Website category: university
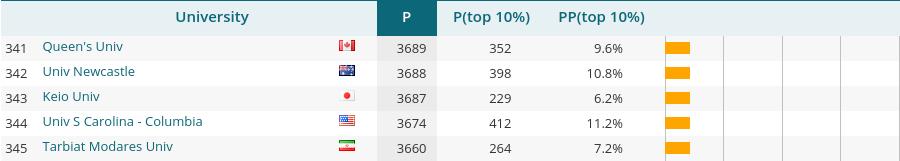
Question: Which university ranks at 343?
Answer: Keio Univ

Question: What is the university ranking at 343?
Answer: Keio Univ

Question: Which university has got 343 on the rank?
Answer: Keio Univ

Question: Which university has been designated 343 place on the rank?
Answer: Keio Univ

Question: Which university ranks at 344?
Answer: Univ S Carolina - Columbia

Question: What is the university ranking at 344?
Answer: Univ S Carolina - Columbia

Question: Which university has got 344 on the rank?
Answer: Univ S Carolina - Columbia

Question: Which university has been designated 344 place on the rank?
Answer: Univ S Carolina - Columbia

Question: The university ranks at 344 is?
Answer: Univ S Carolina - Columbia

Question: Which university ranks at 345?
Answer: Tarbiat Modares Univ

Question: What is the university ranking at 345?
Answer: Tarbiat Modares Univ

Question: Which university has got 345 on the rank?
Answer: Tarbiat Modares Univ

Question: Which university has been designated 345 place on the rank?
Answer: Tarbiat Modares Univ

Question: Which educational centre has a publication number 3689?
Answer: Queen's Univ

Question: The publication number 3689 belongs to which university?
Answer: Queen's Univ

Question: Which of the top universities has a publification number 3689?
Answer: Queen's Univ

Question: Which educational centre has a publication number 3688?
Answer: Univ Newcastle

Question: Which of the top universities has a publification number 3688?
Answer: Univ Newcastle

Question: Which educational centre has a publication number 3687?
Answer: Keio Univ

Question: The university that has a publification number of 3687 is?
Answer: Keio Univ

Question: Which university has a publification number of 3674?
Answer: Univ S Carolina - Columbia

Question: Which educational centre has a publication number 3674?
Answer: Univ S Carolina - Columbia

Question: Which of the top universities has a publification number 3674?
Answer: Univ S Carolina - Columbia

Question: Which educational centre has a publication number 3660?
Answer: Tarbiat Modares Univ

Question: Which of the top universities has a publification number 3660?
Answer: Tarbiat Modares Univ

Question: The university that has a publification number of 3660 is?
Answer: Tarbiat Modares Univ

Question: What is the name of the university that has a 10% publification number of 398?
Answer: Univ Newcastle

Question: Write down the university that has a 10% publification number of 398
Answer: Univ Newcastle

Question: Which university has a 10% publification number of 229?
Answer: Keio Univ

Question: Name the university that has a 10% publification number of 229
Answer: Keio Univ

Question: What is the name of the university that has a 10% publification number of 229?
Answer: Keio Univ

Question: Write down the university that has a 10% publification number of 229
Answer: Keio Univ

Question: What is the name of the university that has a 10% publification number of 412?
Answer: Univ S Carolina - Columbia

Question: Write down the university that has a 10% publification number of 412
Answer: Univ S Carolina - Columbia

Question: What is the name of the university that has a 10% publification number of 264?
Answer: Tarbiat Modares Univ

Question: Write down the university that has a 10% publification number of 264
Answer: Tarbiat Modares Univ